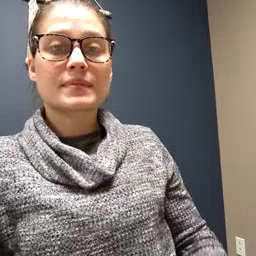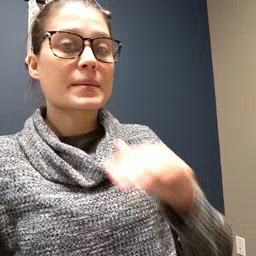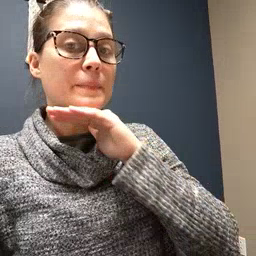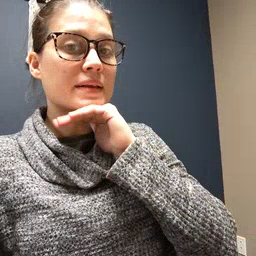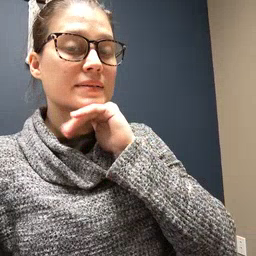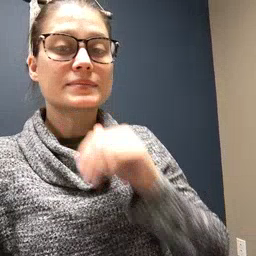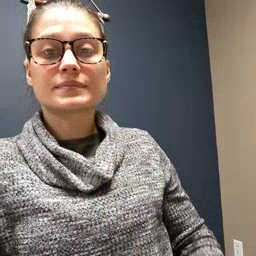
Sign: pig